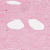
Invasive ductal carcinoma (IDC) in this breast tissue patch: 0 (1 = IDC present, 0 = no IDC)